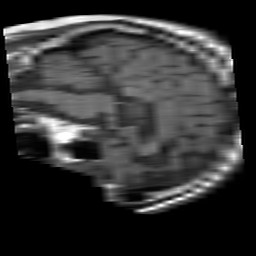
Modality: T1w
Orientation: sagittal
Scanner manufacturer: philips
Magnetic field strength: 1.5 T
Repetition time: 0.6502 s
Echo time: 0.015 s